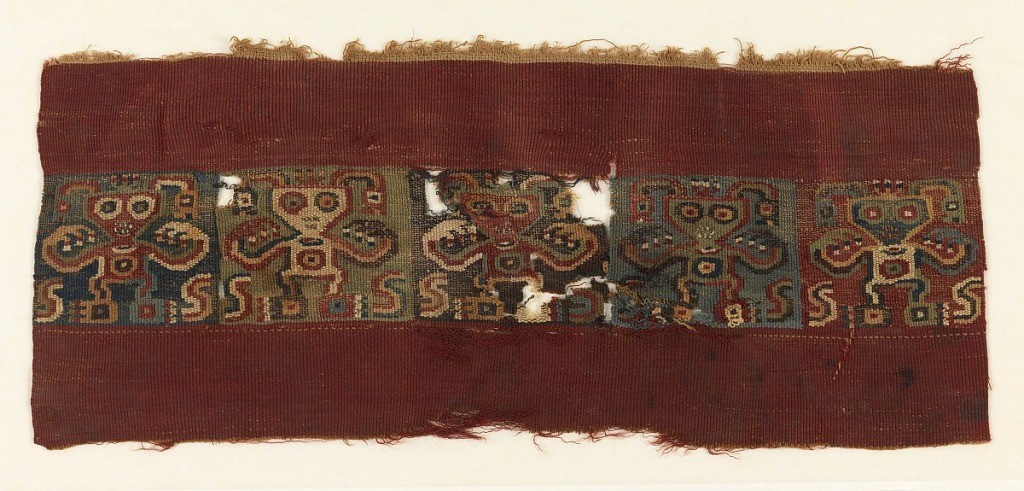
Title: Fragment
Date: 13th century
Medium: wool, cotton Techique: plain woven with discontinous weft (tapestry)
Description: Red ground has a central horizontal band with blocks of blue, green, black, blue, and red. Each square contains the same upright figure with dangling antennae in multicolor.